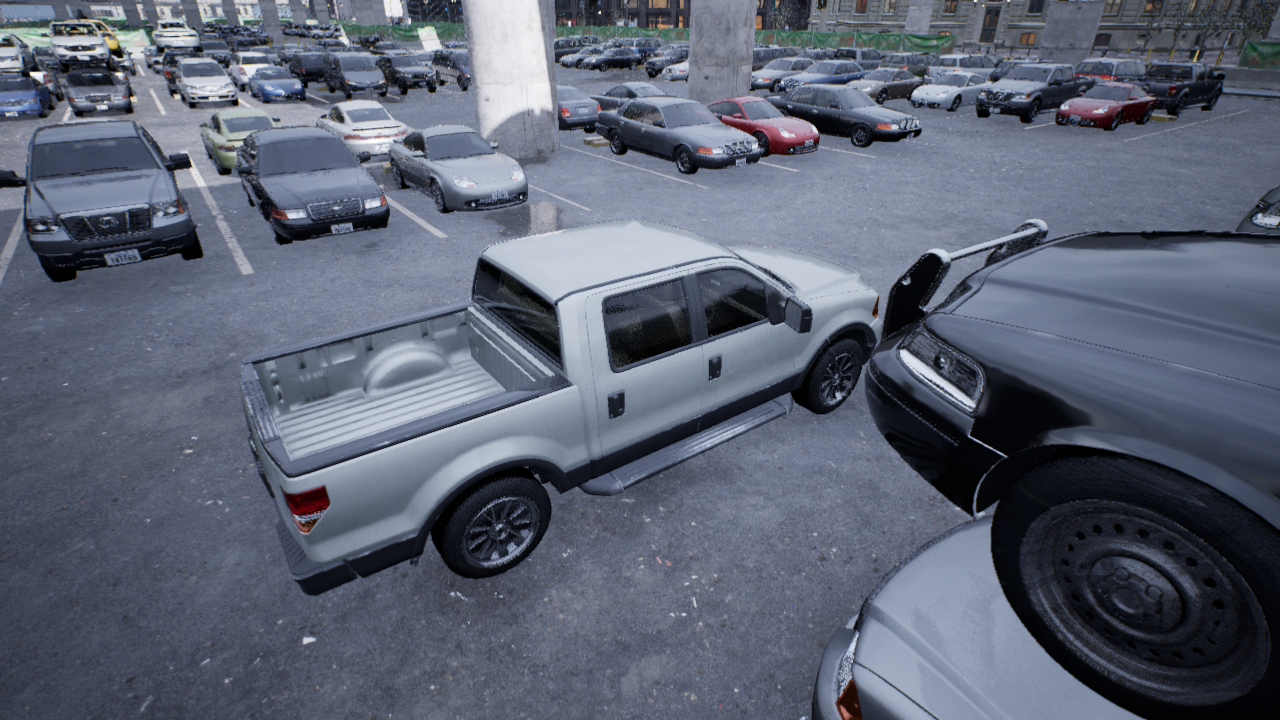
Venue: arterial
Lighting: overcast
Vehicle rig: pickup